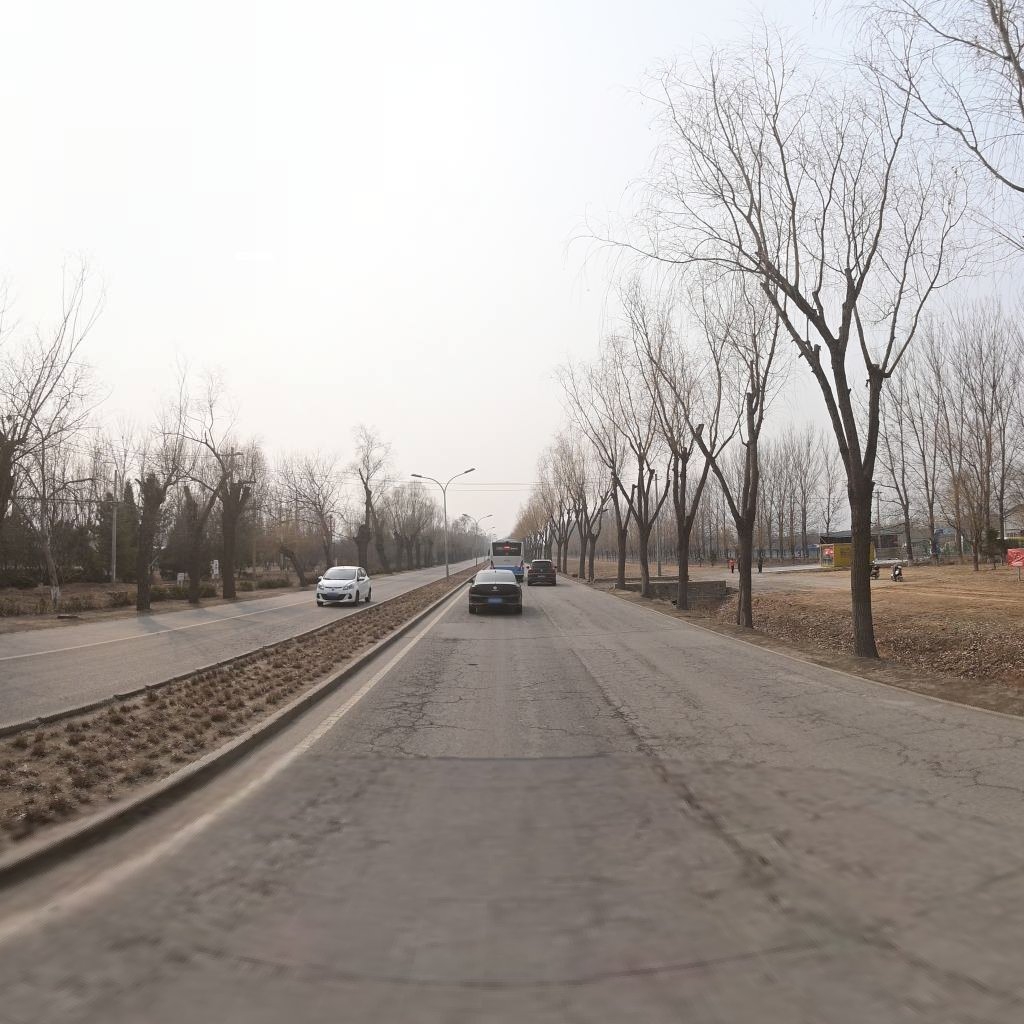
Region: Haidian
Road damage annotations: alligator crack